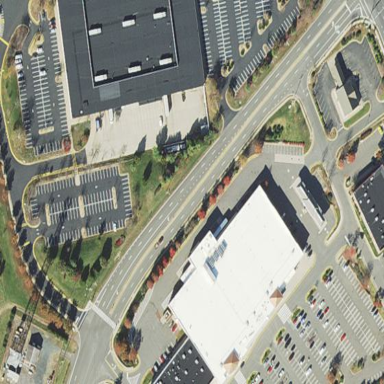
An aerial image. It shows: Supermarket building.